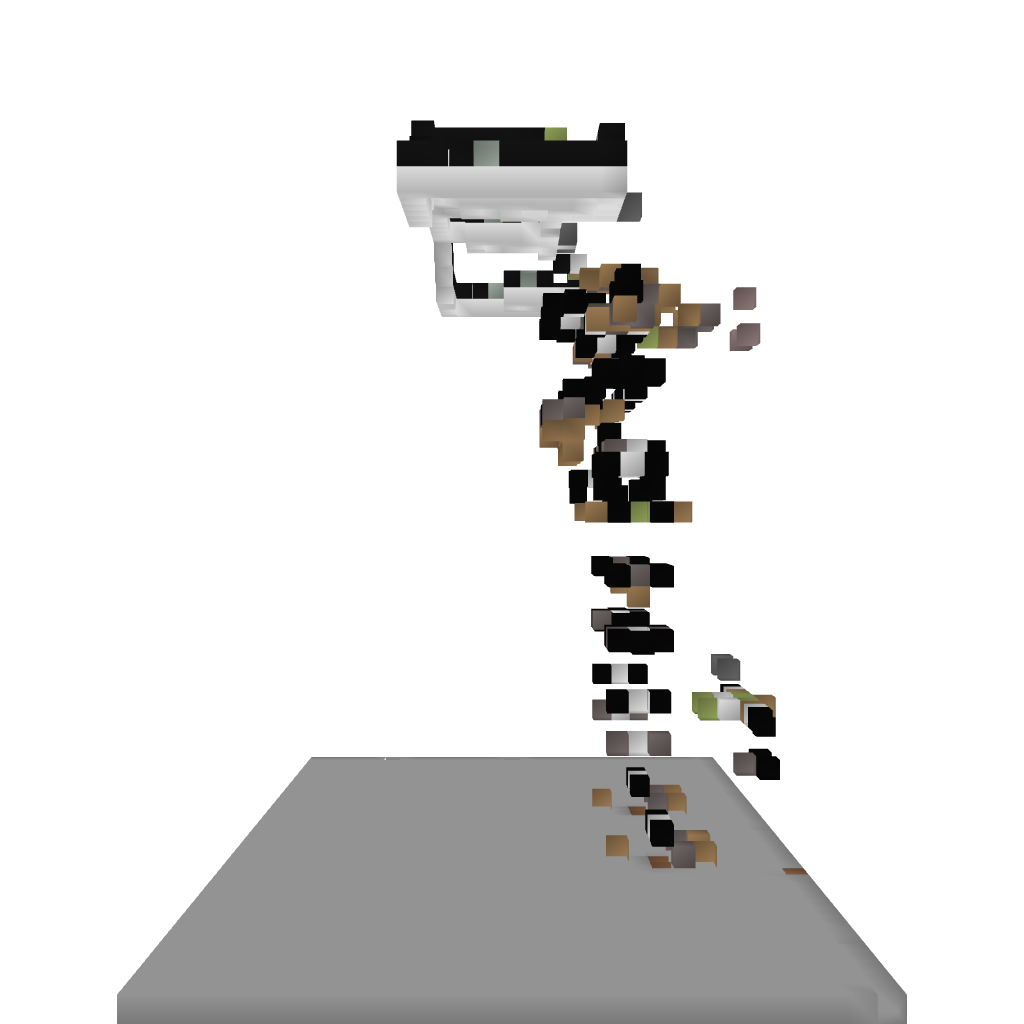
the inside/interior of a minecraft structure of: Mark's Robot